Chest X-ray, PA view. Patient: 21 years old, sex M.
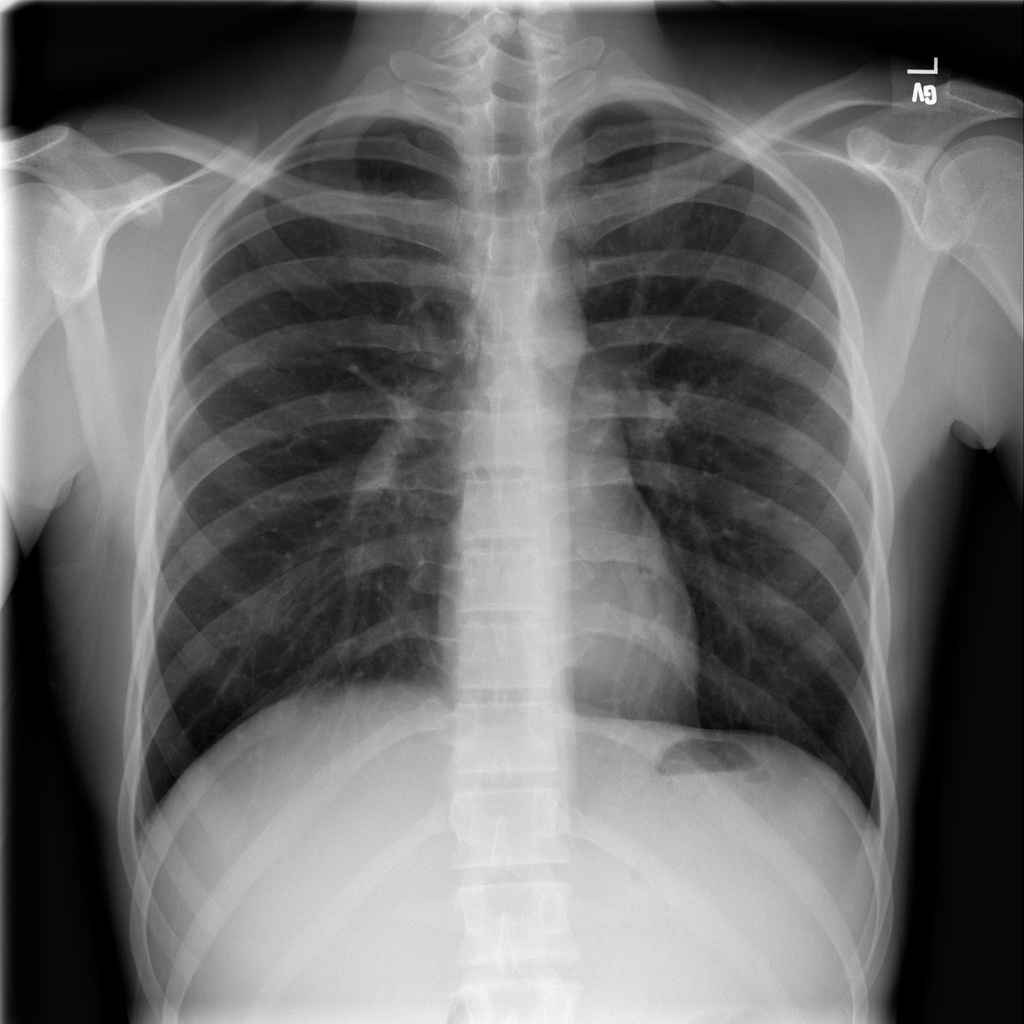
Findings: No Finding